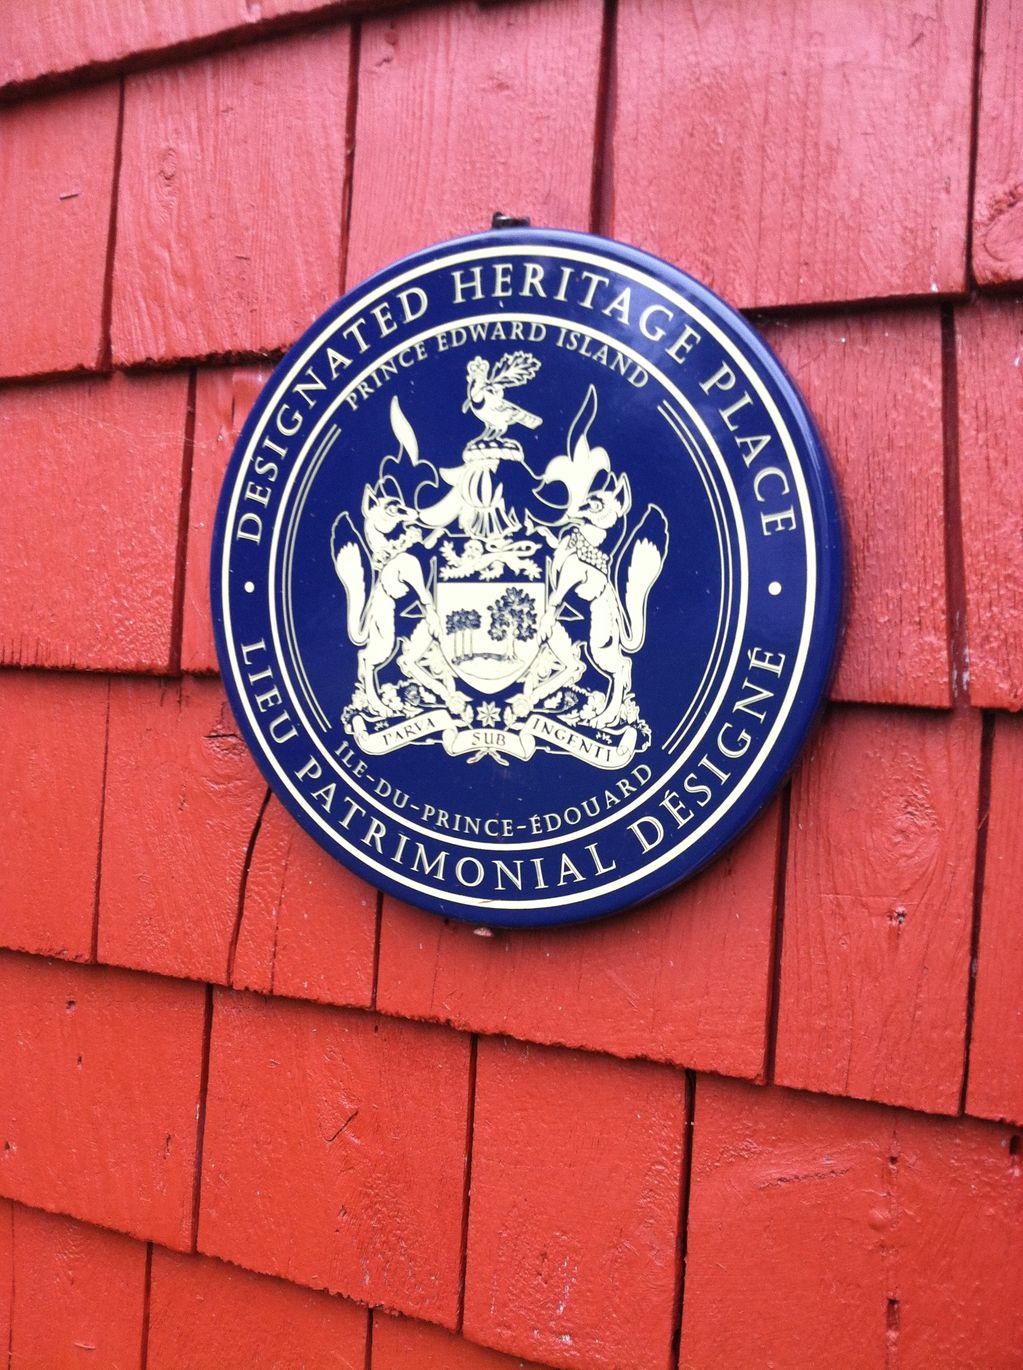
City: charlottetown